Question:
When trying to expand arrays in the expression watch panel of eclipse, only the first 0...30 elements expand. The rest will just make the expand button disappear. Has anyone faced this issue and fixed it?
This is not a problem in the cluttered variable view, only in the Expression watch view. My workaround is to watch an array slice, which is very tedious.
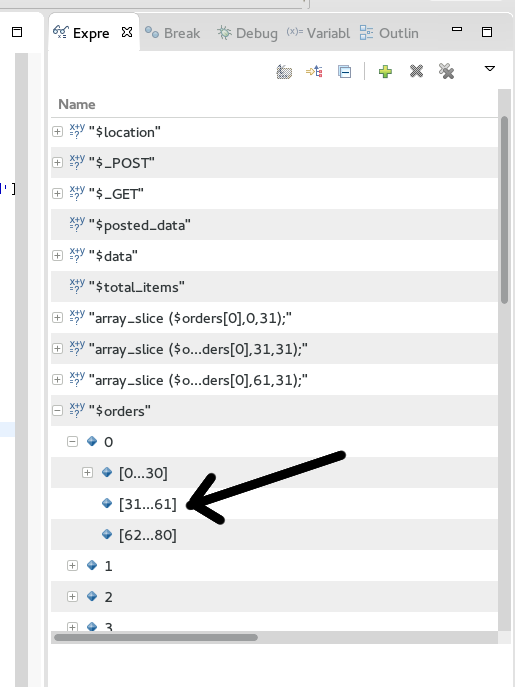
Answer: Within Eclipse go to Window -> Preferences ->
PHP -> Debug -> Installed Debuggers. Highlight XDebug and click
"Configure". Within the window that pops up you can see the array depth
and the max children. Setting those values higher will give you more
data back about your variables.